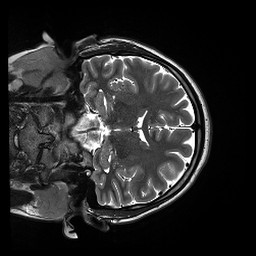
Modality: T2w
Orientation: coronal
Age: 19
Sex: male
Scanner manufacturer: siemens
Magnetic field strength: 3 T
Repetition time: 13.52 s
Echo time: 0.088 s